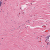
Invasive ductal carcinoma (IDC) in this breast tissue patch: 0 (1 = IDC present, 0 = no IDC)